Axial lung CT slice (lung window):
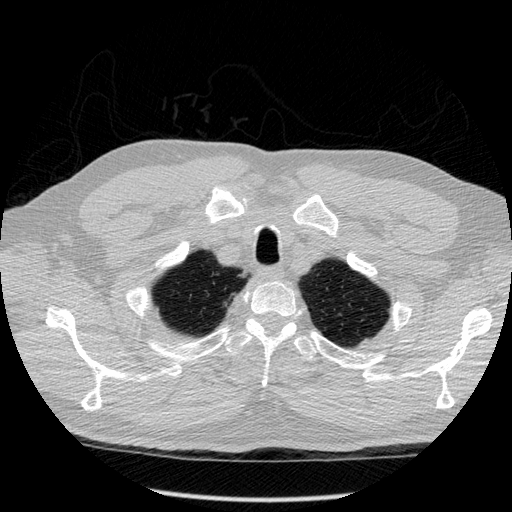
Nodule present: no